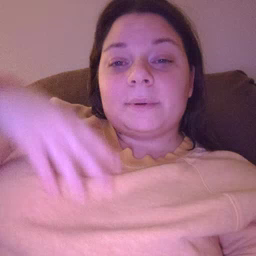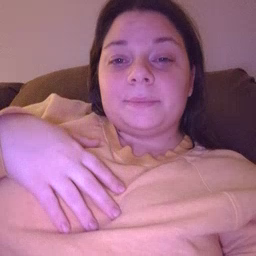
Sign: bird